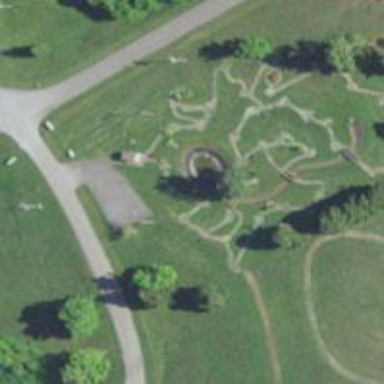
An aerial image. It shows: Miniature golf leisure land.